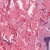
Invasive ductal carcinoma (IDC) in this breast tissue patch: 0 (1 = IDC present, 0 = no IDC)